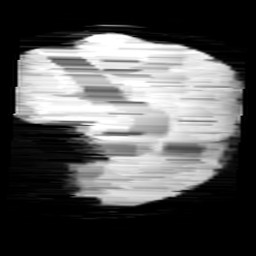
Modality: minIP
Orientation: sagittal
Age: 12
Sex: female
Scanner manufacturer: siemens
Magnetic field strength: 3 T
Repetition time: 0.027 s
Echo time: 0.02 s